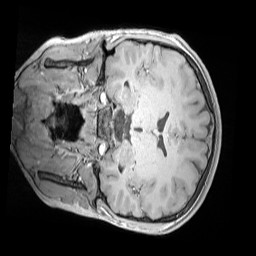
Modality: MP2RAGE
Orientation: coronal
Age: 10
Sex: male
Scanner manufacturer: siemens
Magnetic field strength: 3 T
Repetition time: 4 s
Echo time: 0.00303 s